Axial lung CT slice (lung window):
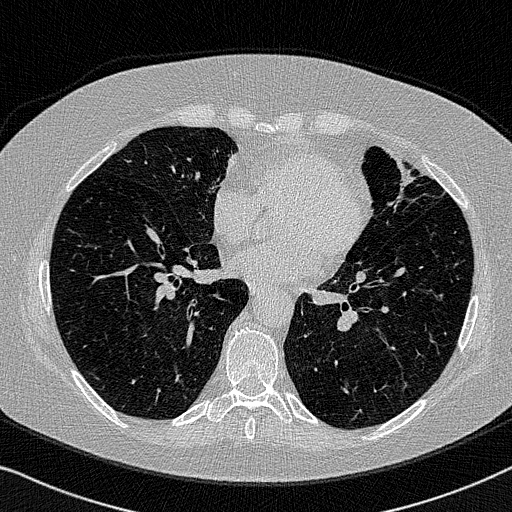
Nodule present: no